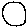
Label: circle